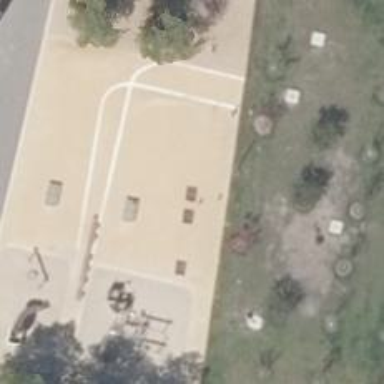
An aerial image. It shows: Playground featuring trampoline.